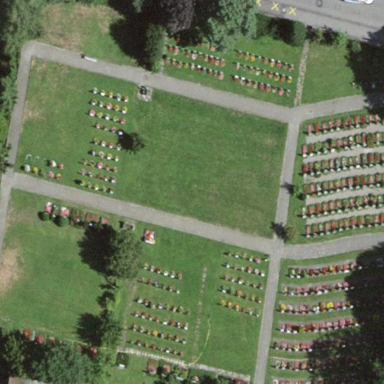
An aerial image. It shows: Cemetery.